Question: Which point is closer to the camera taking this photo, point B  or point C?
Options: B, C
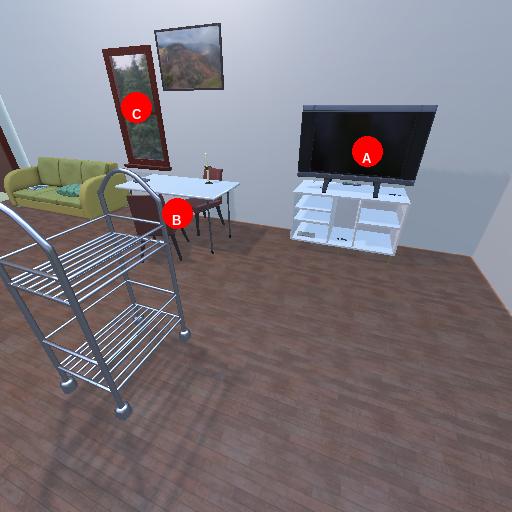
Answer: B